Question: I'm calling UIImagePickerController in my app for uploading photo to the WebServer. I want to know how can i add a spinner to UIImagePickerController like below?

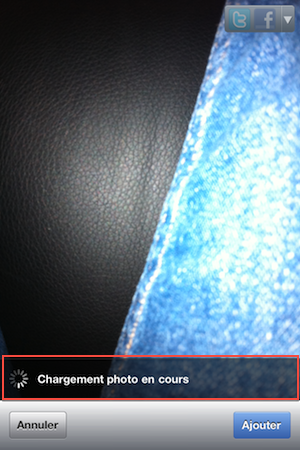
Answer: You want to add a custom overlay view to the screen, with 'UIActivityIndicatorView' and 'UITextView' subviews.